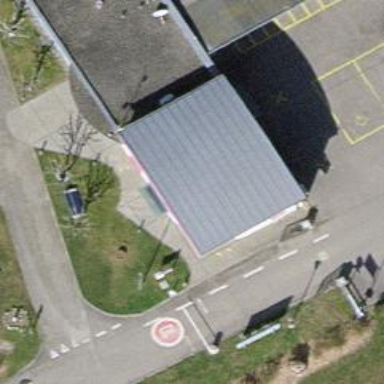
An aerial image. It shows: Post office.